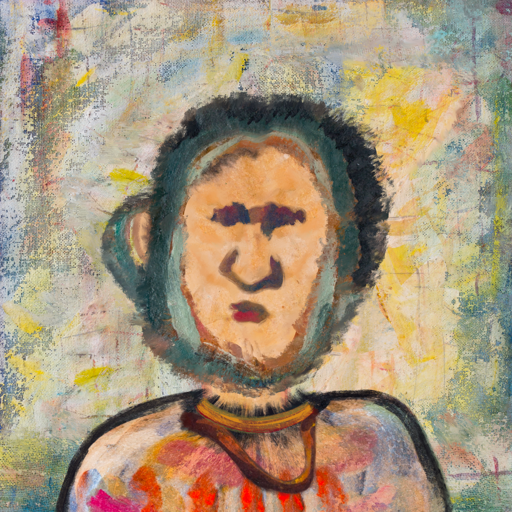
Background: Irani, Head And Neck Front: Childish, Face Front: In_The_Sun, Bust: Childish, Hair Front: Boggyland, Head Accessory: Blank, Second Necklace: Comrade, Necklace: Mother_And_Son_Son, Baby: Blank